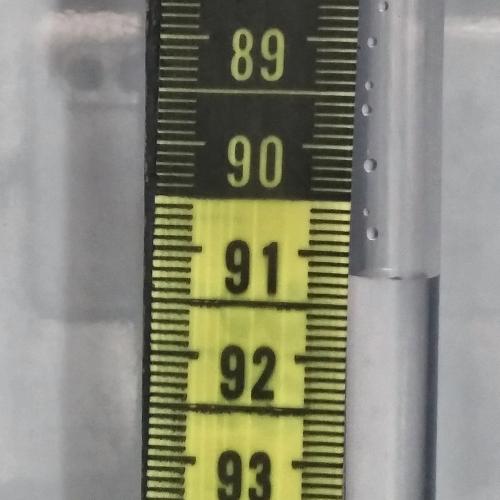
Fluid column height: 91.2 cm